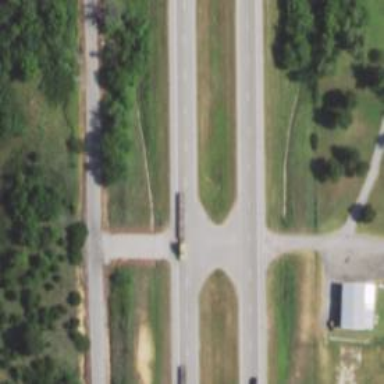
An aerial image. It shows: Road with stop sign.